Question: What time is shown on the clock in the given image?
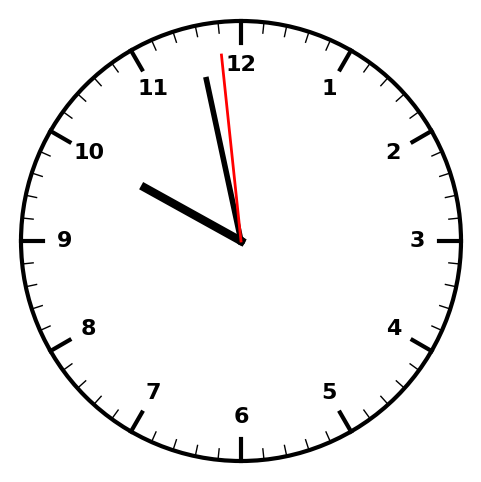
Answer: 09:57:59